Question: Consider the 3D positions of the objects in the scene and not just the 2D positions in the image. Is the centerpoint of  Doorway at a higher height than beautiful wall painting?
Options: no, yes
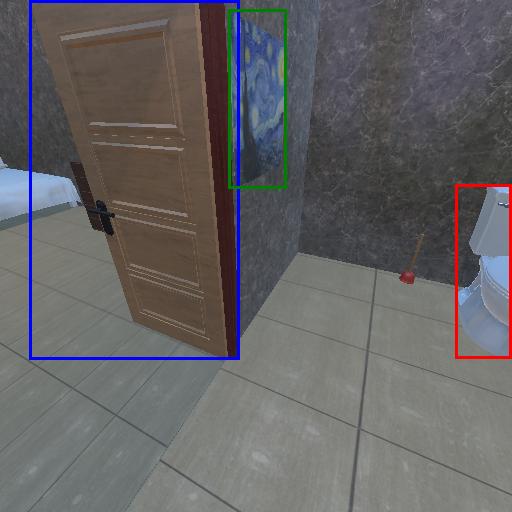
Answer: no